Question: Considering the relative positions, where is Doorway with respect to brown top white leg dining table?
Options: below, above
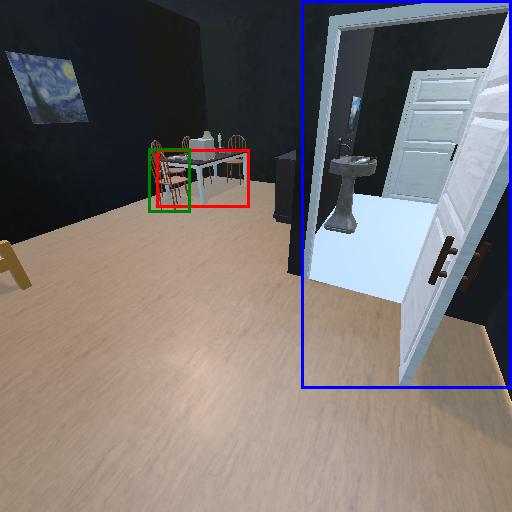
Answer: below